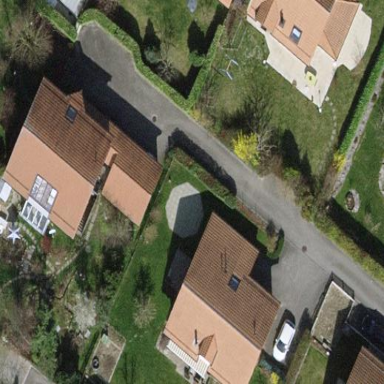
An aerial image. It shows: Simple house.